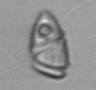
Label: Gyrodinium